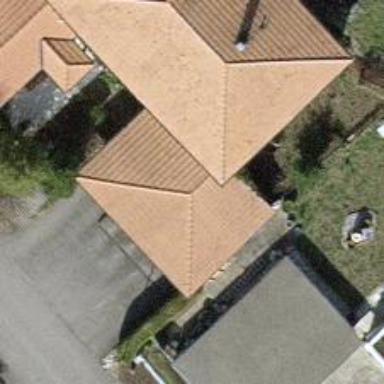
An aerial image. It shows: View of roof edge.